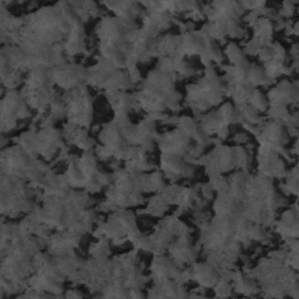
Label: frost